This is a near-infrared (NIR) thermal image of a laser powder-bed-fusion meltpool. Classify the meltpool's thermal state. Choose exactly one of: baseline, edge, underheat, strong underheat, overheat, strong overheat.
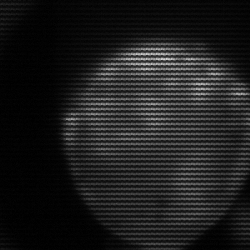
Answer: edge